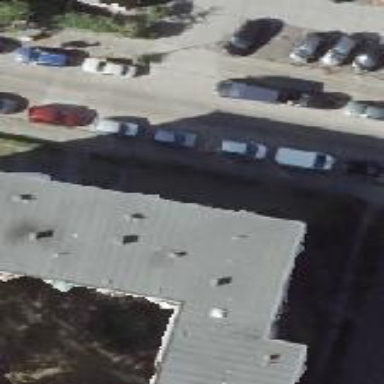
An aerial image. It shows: Apartment building with flat roof.